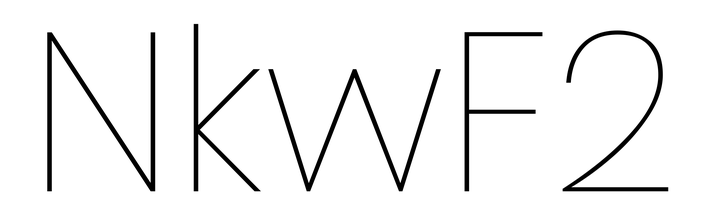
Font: Poppins-Thin